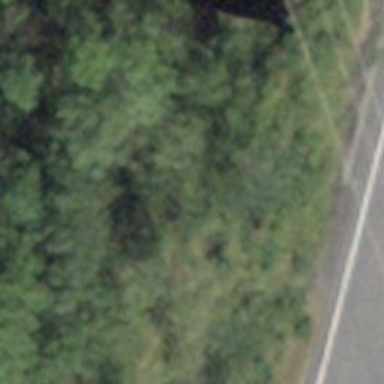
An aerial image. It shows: Track road passing through tunnel.